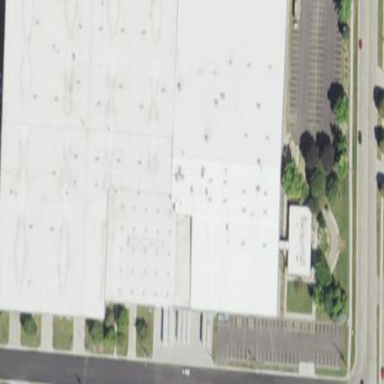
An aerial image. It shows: Manufacturing building.